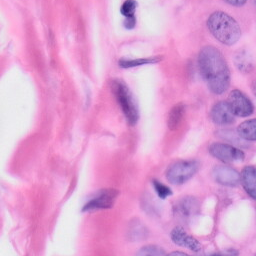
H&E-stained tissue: Skin